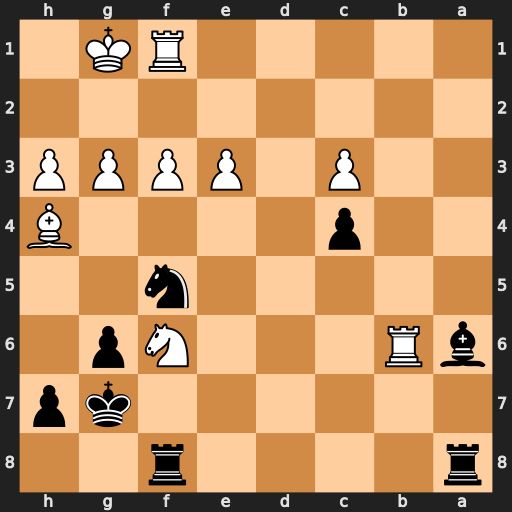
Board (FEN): r4r2/6kp/bR3Np1/5n2/2p4B/2P1PPPP/8/5RK1
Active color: b
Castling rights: -
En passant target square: -
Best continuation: Nxh4 gxh4 Rxf6 Rxf6 Kxf6